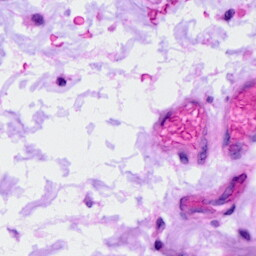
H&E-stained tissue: Ovarian